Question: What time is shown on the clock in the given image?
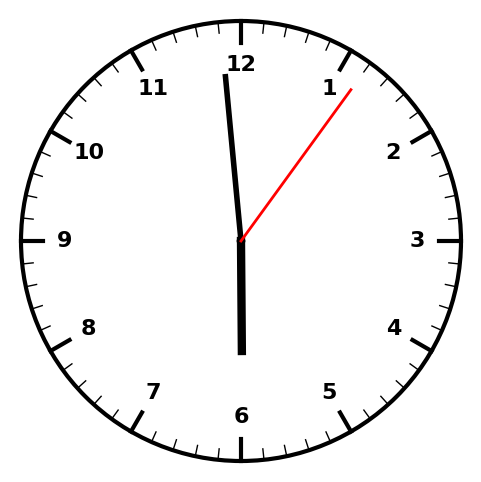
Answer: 05:59:06